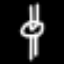
Label: clock